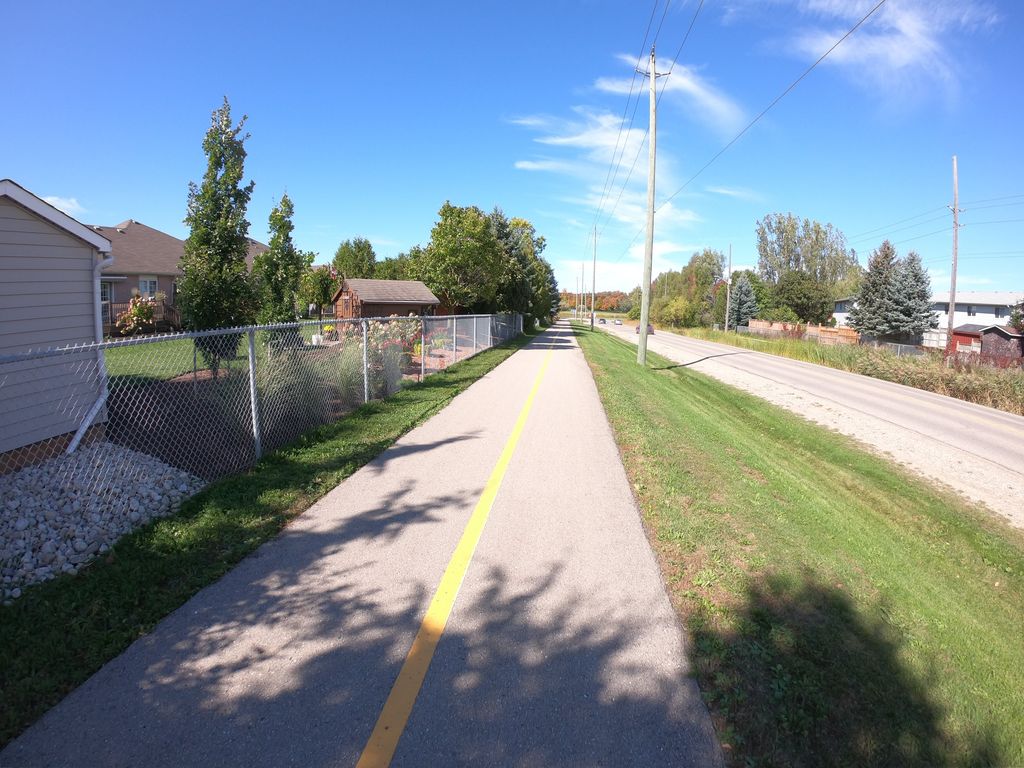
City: kitchener-waterloo